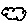
Label: cloud